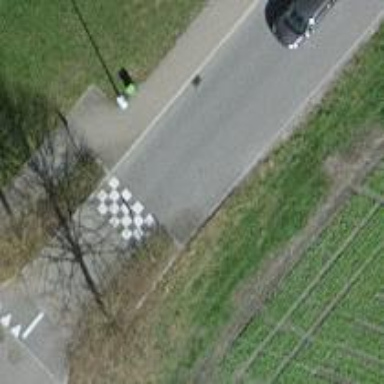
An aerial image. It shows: Bump for traffic calming.